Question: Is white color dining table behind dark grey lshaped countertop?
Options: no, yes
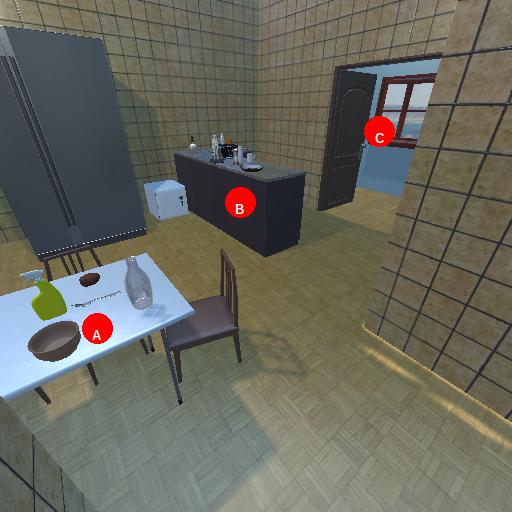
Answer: no